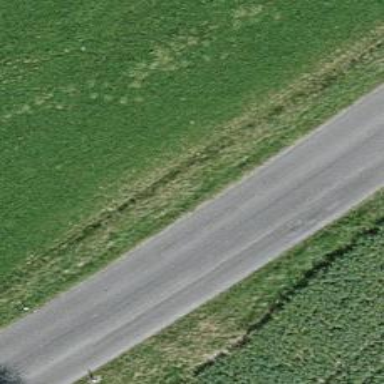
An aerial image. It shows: Tertiary road.